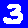
Digit: 3